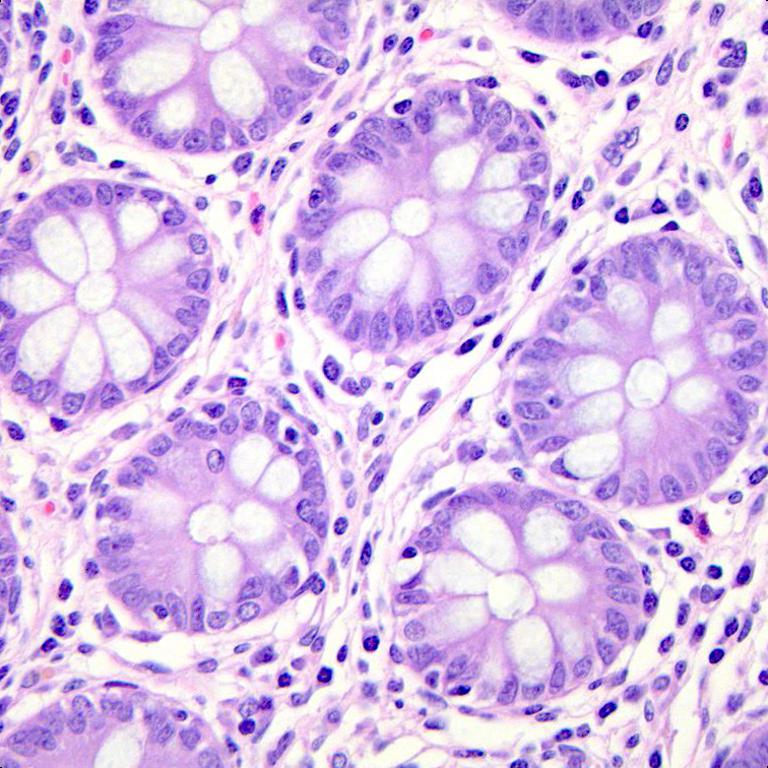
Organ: colon
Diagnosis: benign